Chest X-ray:
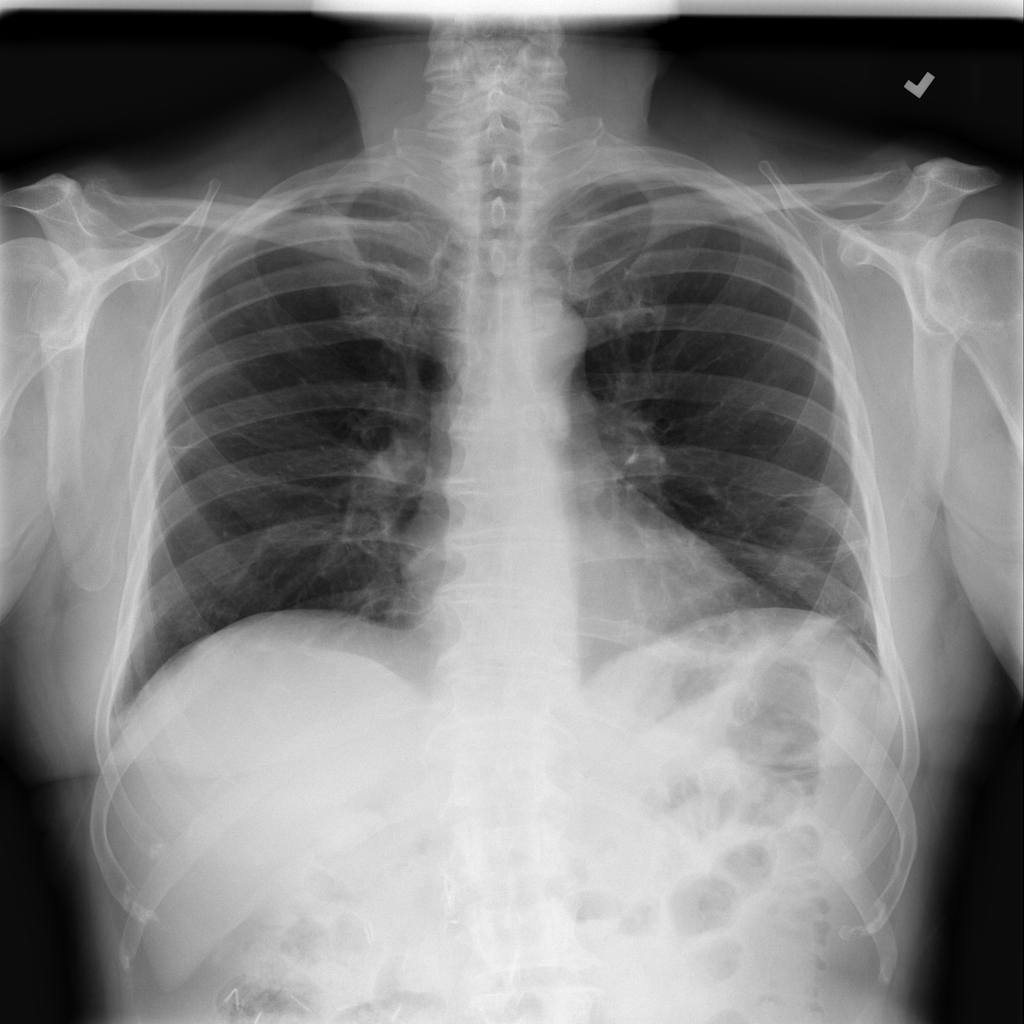
Findings: Atelectasis, Fibrosis
No abnormal finding: no